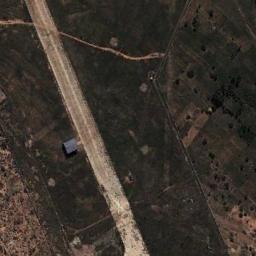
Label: runway